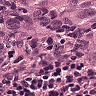
Metastatic tissue present: yes